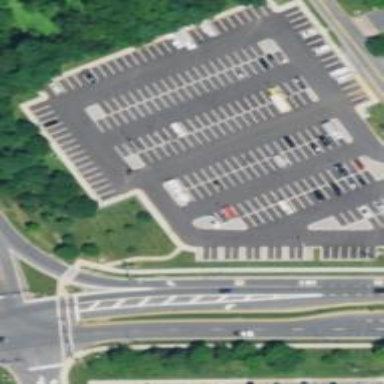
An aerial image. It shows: Parking space is available.